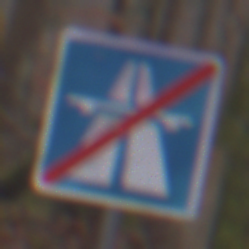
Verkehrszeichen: EndeAutbahn
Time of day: Midday
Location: Outdoor (Nature)
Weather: Overcast
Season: Autumn
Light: Natural